Question: I'd like to create 2 nested border layouts where the inner border layout holds a panel to its center. This panel should have a vertical flow and specific components should grow and together use all available space. In the end this panel should be wrapped by a 'JScrollPane', so it'll get a vertical scrollbar whenever not everything can be shown at its default size. Something along the lines of:
'''
+-------------------------------+
| |
| +-----------------------+ |
| | don't grow | |
| +-----------------------+ |
| |
| +-----------------------+ |
| | | |
| | growy | |
| | | |
| +-----------------------+ |
| |
| +-----------------------+ |
| | don't grow | |
| +-----------------------+ |
| |
| +-----------------------+ |
| | | |
| | growy | |
| | | |
| +-----------------------+ |
| |
+-------------------------------+
'''
This is how far I got:

Provided is the following SSCCE:
'''
public class SimpleMain {
public static void main(String[] args) {
SwingUtilities.invokeLater(new Runnable() {
public void run() {
//createAndShowMigGUI();
createAndShowSwingGUI();
}
});
}
private static void createAndShowSwingGUI() {
JFrame frame = new JFrame("Swing");
frame.setDefaultCloseOperation(JFrame.EXIT_ON_CLOSE);
/* Frame */
frame.setLayout(new BorderLayout());
/* Outer Panel */
JPanel outerPanel = new JPanel(new BorderLayout());
outerPanel.add(new JTextField("inner north"), BorderLayout.NORTH);
outerPanel.add(new JTextField("inner south"), BorderLayout.SOUTH);
outerPanel.add(new JTextField("inner west"), BorderLayout.WEST);
outerPanel.add(new JTextField("inner east"), BorderLayout.EAST);
/* Text Area */
JTextArea area = new JTextArea("aHJAskjdhuyawduyawd Askjdhuyawduyawd Askjdhuyawduyawd AskjdhuyawduyawdHJAskjdhuyawduyawd Askjdhuyawduyawd Askjdhuyawduyawd AskjdhuyawduyawdHJAskjdhuyawduyawd Askjdhuyawduyawd Askjdhuyawduyawd AskjdhuyawduyawdHJAskjdhuyawduyawd Askjdhuyawduyawd Askjdhuyawduyawd AskjdhuyawduyawdHJAskjdhuyawduyawd Askjdhuyawduyawd Askjdhuyawduyawd Askjdhuyawduyawd");
area.setLineWrap(true);
area.setWrapStyleWord(true);
/* Elements Container */
JPanel innerPanel = new JPanel(new GridBagLayout());
/* Grid Bag Constraints */
GridBagConstraints cons = new GridBagConstraints();
cons.fill = GridBagConstraints.HORIZONTAL;
cons.weightx = 1;
cons.gridx = 0;
/* Elements */
innerPanel.add(area, cons); // This component should use all available Y-space
innerPanel.add(new JRadioButton("Test hello"), cons); // Remain as-is
innerPanel.add(new JTextField("some text field..."), cons); // Remain as-is
innerPanel.add(new JTextField("some text field PUSH..."), cons); // This component should use all available Y-space
/* Add Inner Panel To Outer Panel */
outerPanel.add(new JScrollPane(innerPanel), BorderLayout.CENTER);
/* Add outer elements */
frame.getContentPane().add(new JTextField("outer north"), BorderLayout.NORTH);
frame.getContentPane().add(new JTextField("outer south"), BorderLayout.SOUTH);
frame.getContentPane().add(new JTextField("outer west"), BorderLayout.WEST);
frame.getContentPane().add(new JTextField("outer east"), BorderLayout.EAST);
frame.getContentPane().add(outerPanel, BorderLayout.CENTER);
frame.setSize(800, 600);
frame.setVisible(true);
frame.setLocation(40, 40);
}
}
'''
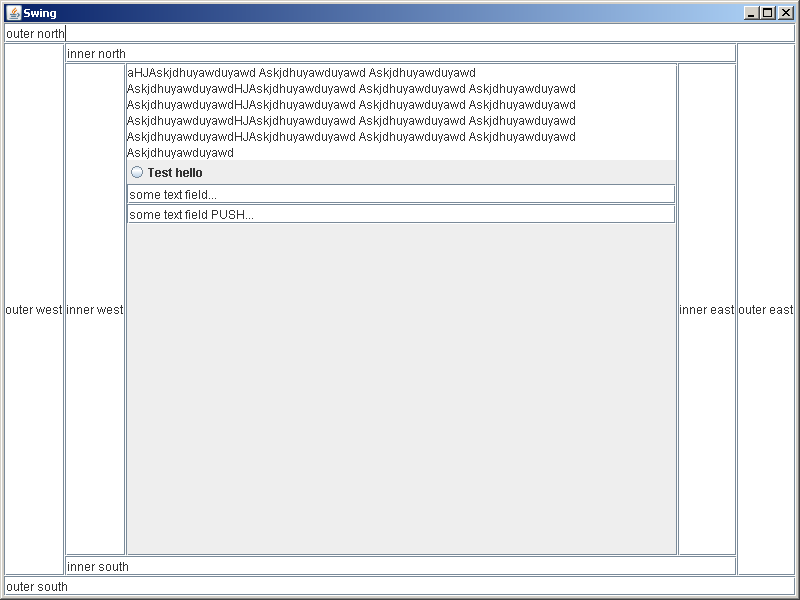
Answer: I have trouble using one 'GridBagConstraints' for all of the components of a 'GridBagLayout', so I created constraints for each of the components. I can't remember defaults anyway.
The changes included adding weights and setting the proper fill for the 'GridBagConstraints'.

Edited to respond to the comment.
When the window ('JFrame') expands, the 'JTextArea', along with the other components in the window, expands. When the window shrinks in size, the 'JTextArea' would not shrink. To get around this problem, I put the 'JTextArea' in a 'JScrollPane', and removed and added the 'JTextArea' every time the 'JFrame' size changed.
Here's the code.
'''
import java.awt.BorderLayout;
import java.awt.Component;
import java.awt.Container;
import java.awt.GridBagConstraints;
import java.awt.GridBagLayout;
import java.awt.Insets;
import java.awt.event.WindowEvent;
import java.awt.event.WindowStateListener;
import javax.swing.JFrame;
import javax.swing.JPanel;
import javax.swing.JRadioButton;
import javax.swing.JScrollPane;
import javax.swing.JTextArea;
import javax.swing.JTextField;
import javax.swing.SwingUtilities;
public class SimpleMain {
protected static final Insets DEFAULT_INSETS = new Insets(0, 4, 4, 4);
protected static JTextArea area;
public static void main(String[] args) {
SwingUtilities.invokeLater(new Runnable() {
public void run() {
// createAndShowMigGUI();
createAndShowSwingGUI();
}
});
}
private static void createAndShowSwingGUI() {
final JFrame frame = new JFrame("Swing");
frame.setDefaultCloseOperation(JFrame.EXIT_ON_CLOSE);
/* Frame */
frame.setLayout(new BorderLayout());
/* Outer Panel */
JPanel outerPanel = new JPanel(new BorderLayout());
outerPanel.add(new JTextField("inner north"), BorderLayout.NORTH);
outerPanel.add(new JTextField("inner south"), BorderLayout.SOUTH);
outerPanel.add(new JTextField("inner west"), BorderLayout.WEST);
outerPanel.add(new JTextField("inner east"), BorderLayout.EAST);
area = setTextArea();
final JScrollPane scrollPane = new JScrollPane(area);
/* Elements Container */
final JPanel innerPanel = new JPanel(new GridBagLayout());
/* Elements */
int gridy = 0;
// This component should use all available Y-space
addComponent(innerPanel, scrollPane, 0, gridy++, 1, 1, 1.0D, 800.0D,
DEFAULT_INSETS, GridBagConstraints.LINE_START,
GridBagConstraints.BOTH);
// Remain as-is
JRadioButton helloButton = new JRadioButton("Test hello");
addComponent(innerPanel, helloButton, 0, gridy++, 1, 1, 1.0D, 1.0D,
DEFAULT_INSETS, GridBagConstraints.LINE_START,
GridBagConstraints.HORIZONTAL);
// Remain as-is
JTextField textField1 = new JTextField("some text field...");
addComponent(innerPanel, textField1, 0, gridy++, 1, 1, 1.0D, 1.0D,
DEFAULT_INSETS, GridBagConstraints.LINE_START,
GridBagConstraints.HORIZONTAL);
// This component should use all available Y-space
JTextField textField2 = new JTextField("some text field PUSH...");
addComponent(innerPanel, textField2, 0, gridy++, 1, 1, 1.0D, 800.0D,
DEFAULT_INSETS, GridBagConstraints.LINE_START,
GridBagConstraints.BOTH);
/* Add Inner Panel To Outer Panel */
outerPanel.add(new JScrollPane(innerPanel), BorderLayout.CENTER);
/* Add outer elements */
frame.getContentPane().add(new JTextField("outer north"),
BorderLayout.NORTH);
frame.getContentPane().add(new JTextField("outer south"),
BorderLayout.SOUTH);
frame.getContentPane().add(new JTextField("outer west"),
BorderLayout.WEST);
frame.getContentPane().add(new JTextField("outer east"),
BorderLayout.EAST);
frame.getContentPane().add(outerPanel, BorderLayout.CENTER);
frame.addWindowStateListener(new WindowStateListener() {
@Override
public void windowStateChanged(WindowEvent event) {
scrollPane.getViewport().remove(area);
area = setTextArea();
scrollPane.getViewport().add(area);
}
});
frame.setSize(800, 600);
frame.setLocation(40, 40);
frame.setVisible(true);
}
private static JTextArea setTextArea() {
/* Text Area */
JTextArea area = new JTextArea();
area.setText("aHJAskjdhuyawduyawd Askjdhuyawduyawd Askjdhuyawduyawd "
+ "AskjdhuyawduyawdHJAskjdhuyawduyawd Askjdhuyawduyawd "
+ "Askjdhuyawduyawd AskjdhuyawduyawdHJAskjdhuyawduyawd "
+ "Askjdhuyawduyawd Askjdhuyawduyawd "
+ "AskjdhuyawduyawdHJAskjdhuyawduyawd Askjdhuyawduyawd "
+ "Askjdhuyawduyawd AskjdhuyawduyawdHJAskjdhuyawduyawd "
+ "Askjdhuyawduyawd Askjdhuyawduyawd Askjdhuyawduyawd");
area.setLineWrap(true);
area.setWrapStyleWord(true);
return area;
}
private static void addComponent(Container container, Component component,
int gridx, int gridy, int gridwidth, int gridheight,
double weightx, double weighty, Insets insets, int anchor, int fill) {
GridBagConstraints gbc = new GridBagConstraints(gridx, gridy,
gridwidth, gridheight, weightx, weighty, anchor, fill, insets,
0, 0);
container.add(component, gbc);
}
}
'''